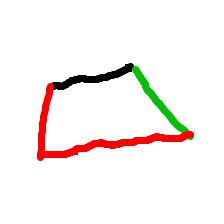
Shape: trapezoid